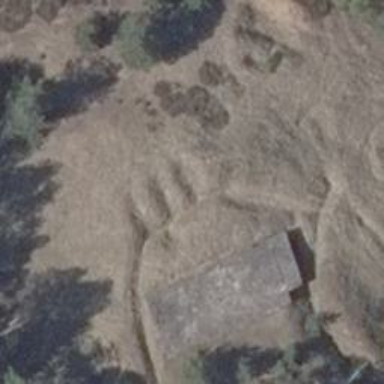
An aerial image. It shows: Bunker building.